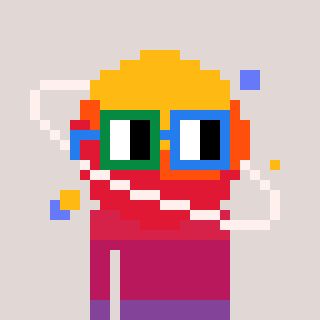
a pixel art character with square green and blue glasses, a saturn-shaped head and a bege-colored body on a warm background